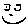
Label: smiley face